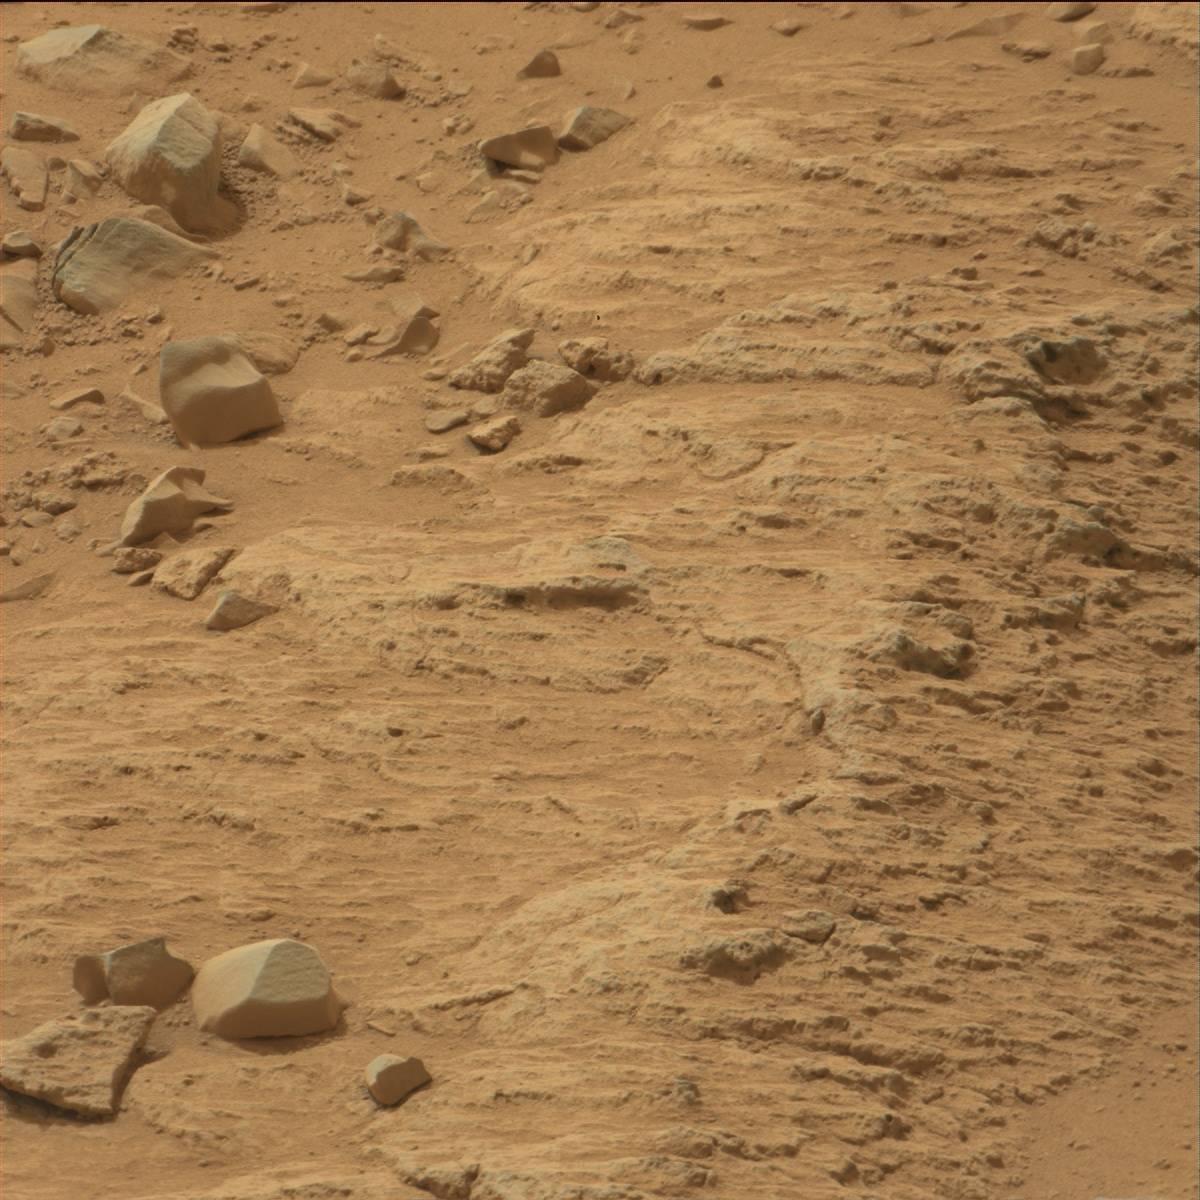
Terrain classes present: Bedrock, Rock, Sand / Soil